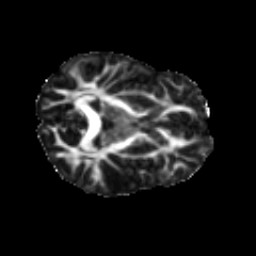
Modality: FA
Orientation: axial
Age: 16
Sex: female
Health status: ill
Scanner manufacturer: ge
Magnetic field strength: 3 T
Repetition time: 6.752 s
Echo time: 0.079 s